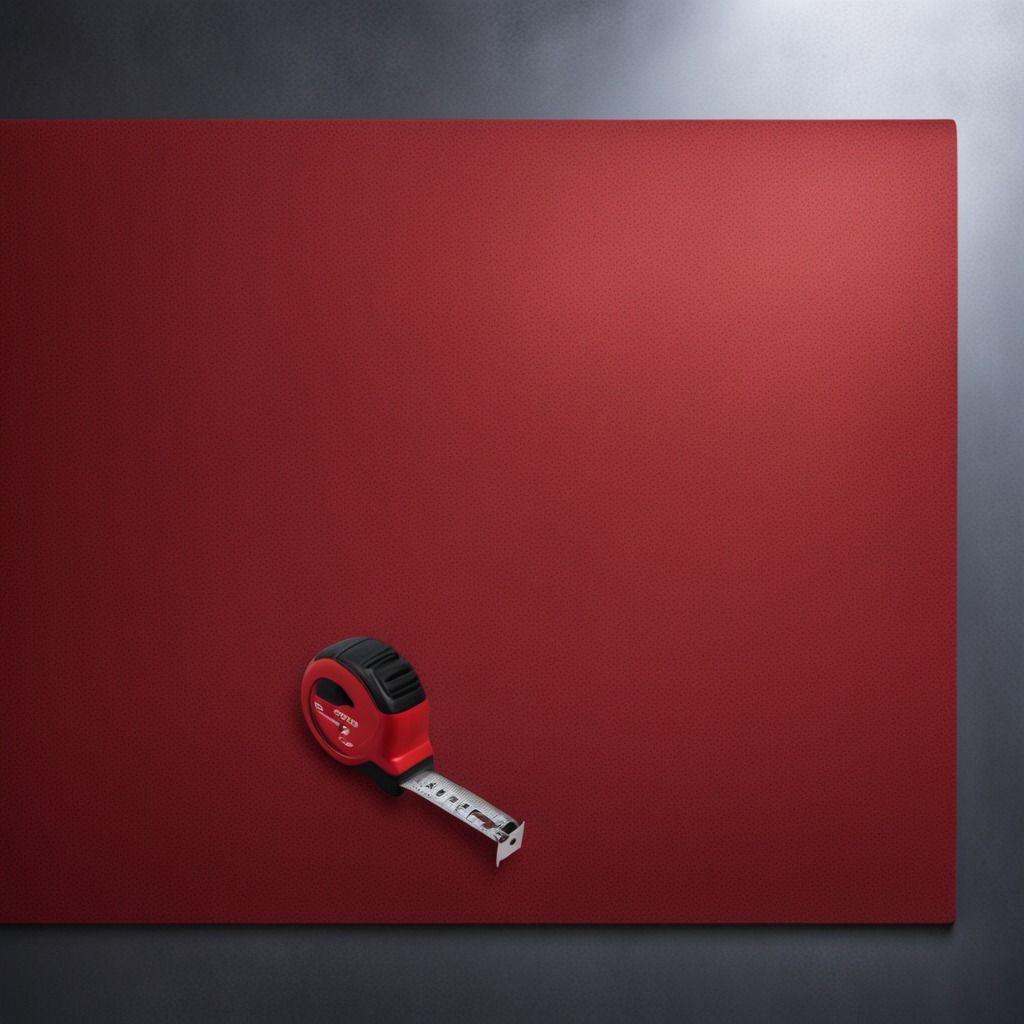
A measuring tape is lying on the clean granite tabletop covered with a red rubber mat inside a workshop under bright overhead lighting crisp shadows high clarity worn but beneath the mat.